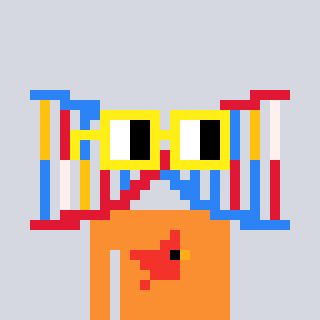
a pixel art character with square yellow glasses, a dna-shaped head and a orange-colored body on a cool background